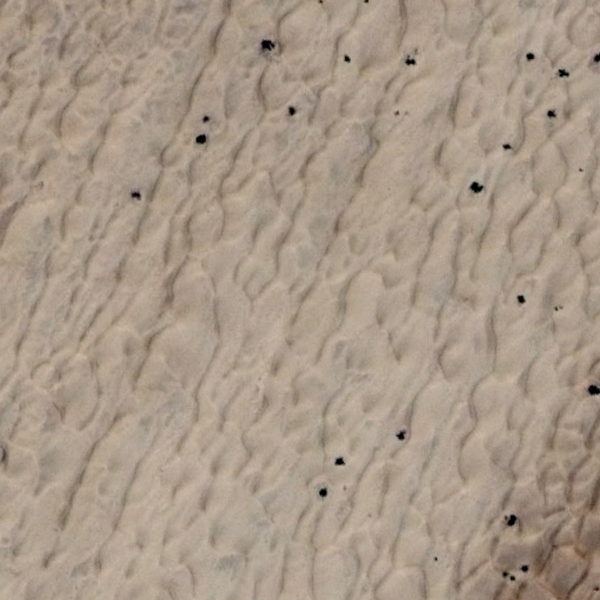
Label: Desert